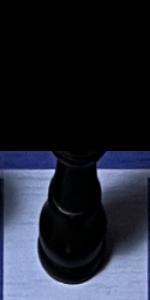
Label: King_Black